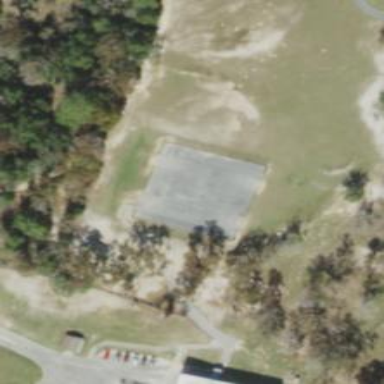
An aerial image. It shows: Tennis court on pitch designated for leisure land.